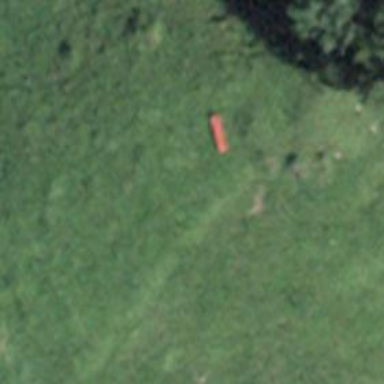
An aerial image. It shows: Bench.